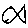
Label: fish